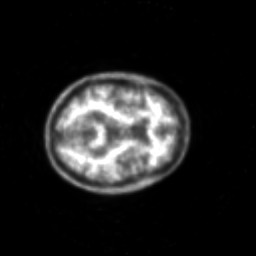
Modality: PET
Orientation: axial
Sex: female
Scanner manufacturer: siemens